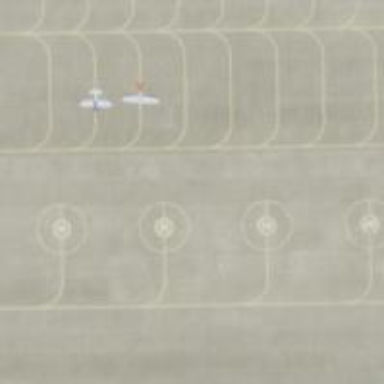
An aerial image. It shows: Image of taxiway at airport.